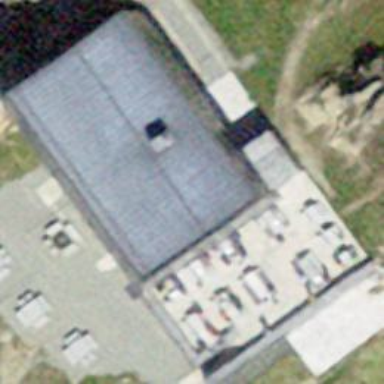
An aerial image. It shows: Building with flat roof.